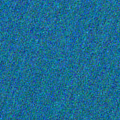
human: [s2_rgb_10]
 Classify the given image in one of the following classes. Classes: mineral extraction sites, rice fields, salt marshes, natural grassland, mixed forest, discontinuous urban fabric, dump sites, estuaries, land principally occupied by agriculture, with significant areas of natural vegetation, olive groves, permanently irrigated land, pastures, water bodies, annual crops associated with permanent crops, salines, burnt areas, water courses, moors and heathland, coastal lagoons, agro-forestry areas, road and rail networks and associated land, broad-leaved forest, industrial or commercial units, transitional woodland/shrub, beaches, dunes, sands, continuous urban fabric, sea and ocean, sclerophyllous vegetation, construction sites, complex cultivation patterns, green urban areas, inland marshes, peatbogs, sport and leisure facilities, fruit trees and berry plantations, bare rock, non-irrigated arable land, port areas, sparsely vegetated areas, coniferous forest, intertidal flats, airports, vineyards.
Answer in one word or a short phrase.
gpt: sea and ocean